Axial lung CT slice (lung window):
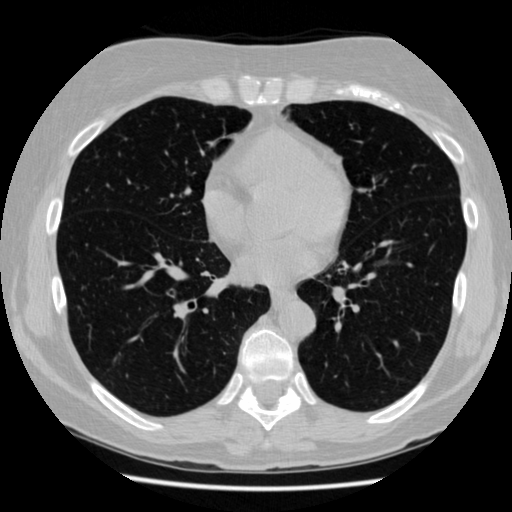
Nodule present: no